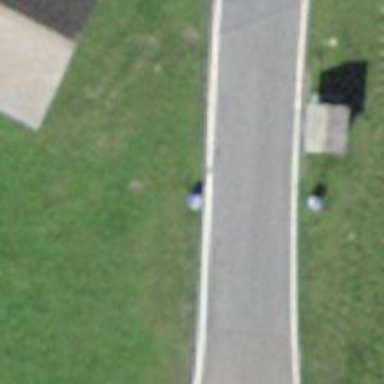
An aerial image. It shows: Swing gate barrier.